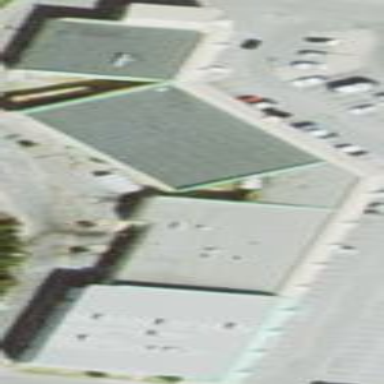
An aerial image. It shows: Retail building with unique double saltbox roof shape.